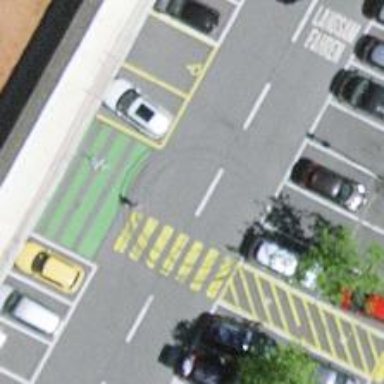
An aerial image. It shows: Marked crossing with zebra stripes on the road.